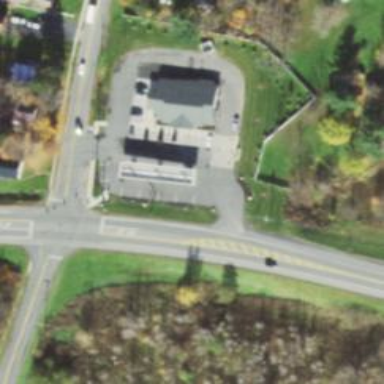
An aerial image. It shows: Convenience shop.